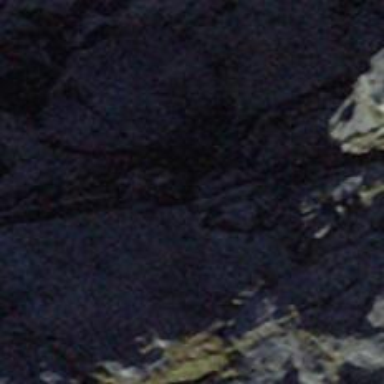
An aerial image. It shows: Natural cliff.